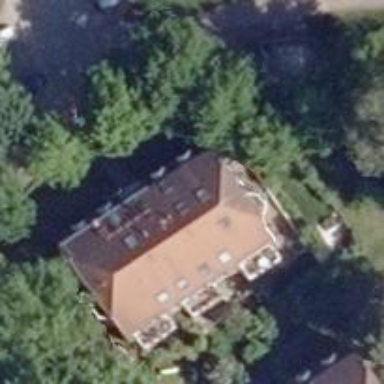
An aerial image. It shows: Residential building with gambrel roof shape.